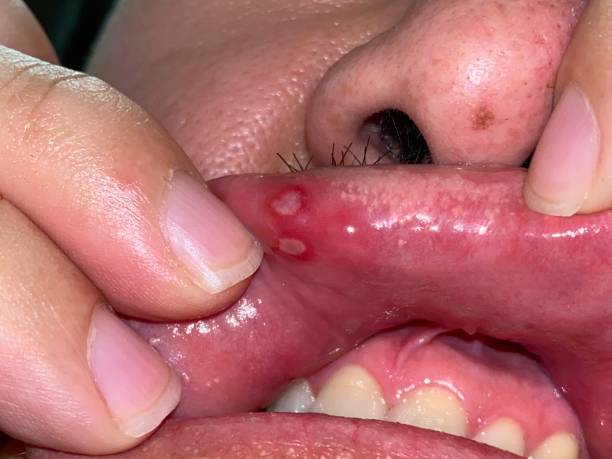
Condition: Mouth Ulcer